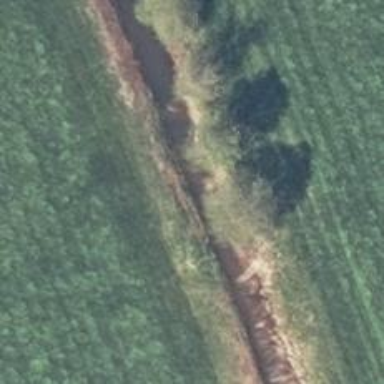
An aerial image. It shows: Row of trees in natural setting.